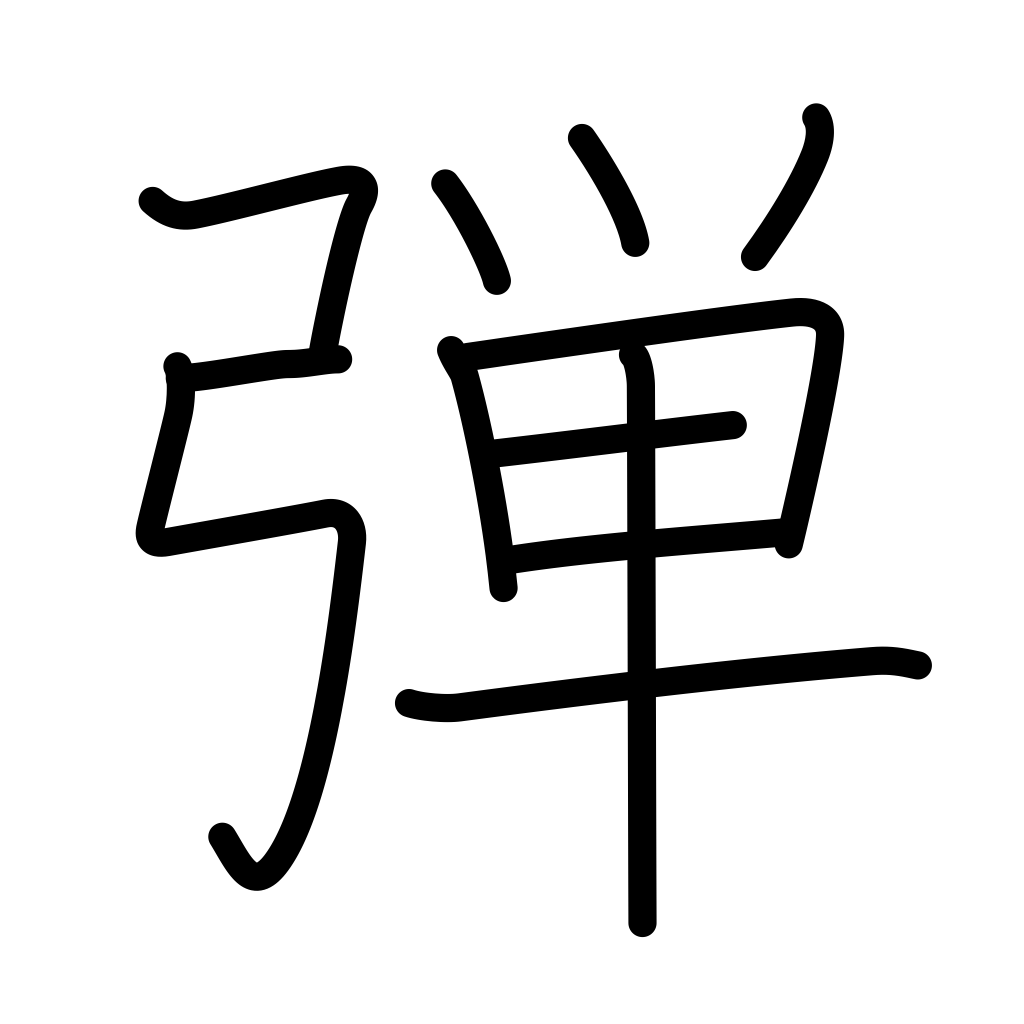
Meaning: bullet, twang, flip, snap